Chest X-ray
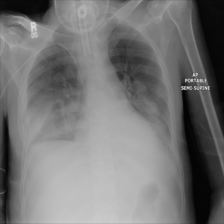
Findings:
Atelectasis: negative
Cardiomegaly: negative
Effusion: positive
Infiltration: negative
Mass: negative
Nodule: negative
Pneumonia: negative
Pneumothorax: negative
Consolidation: negative
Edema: negative
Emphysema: negative
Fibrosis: negative
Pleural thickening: negative
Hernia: negative